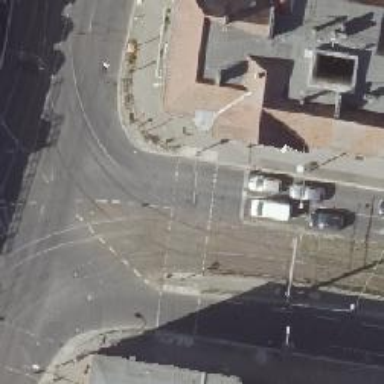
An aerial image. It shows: Tram crossing with traffic signals.